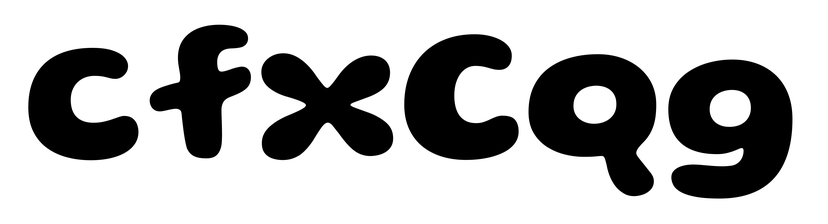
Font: Gluten_Bold